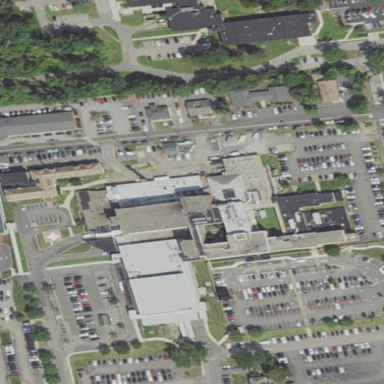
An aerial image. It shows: Hospital providing healthcare services.